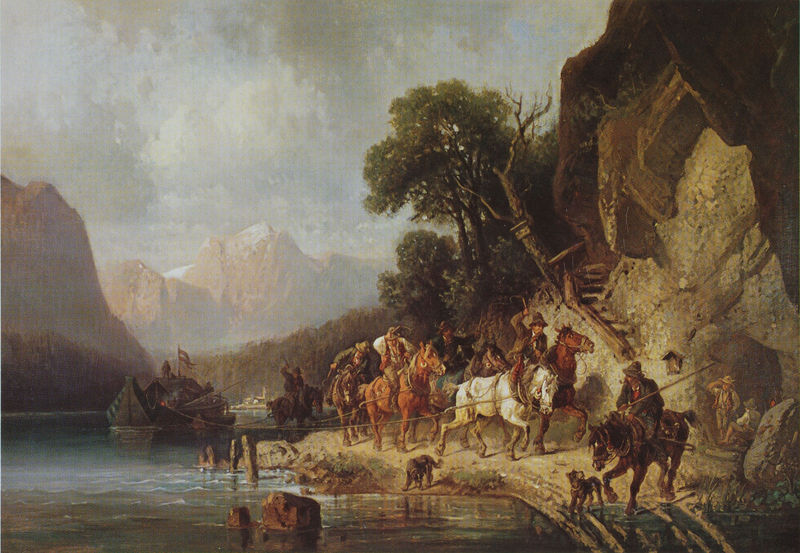
Titel: Schiffszieher am Inn
Künstler: Adolf Schmidt
Standort: München
Institution: Privatbesitz
Schlagwörter: baum, berg, blau, blätter, dunkel, felsen, gemälde, himmel, schatten, wasser, weiß, wolken, bäume, fluss, grün, landschaft, menschen, ocker, see, stadt, ufer, äste, braun, grau, holz, hut, licht, männer, schwarz, hund, hunde, schloss, schnee, tiere, weg, wolke, beige, malerei, leinen, stein, steine, bild, öl, natur, zweige, brücke, figur, höhle, tal, wald, arbeit, boot, pferd, pferde, reiter, reiten, sattel, zaumzeug, zügel, schiff, wellen, fahne, fischer, schiffer, schleppen, transport, berge, fels, felswand, gebirge, gipfel, klippen, zug, farbe, nebel, berglandschaft, steil, ziehen, figuren, lastkahn, seile, stämme, treppe, men, stairs, stufen, bayern, alpen, seil, berggipfel, stöcke, jagd, schimmel, tracht, diffus, clouds, horses, rock, rocks, sky, tree, reise, boat, mountain, mountains, ship, shore, water, trees, fähre, river, animals, dog, dogs, battle, gebierge, treidelpfad, rope, flag, war, horse, flußtal, treidler, treilen, work, schleppkahn, treideln, guide, massacre, woods, move, barge, attack, last, pulling, pull, pass, marstaller, schlepptau, cowboys, reufgee, dpg, nsteine, cowby